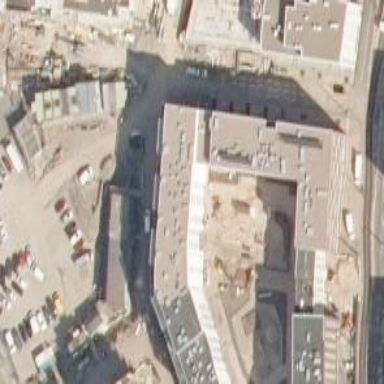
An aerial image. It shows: Footway road through building passage tunnel.